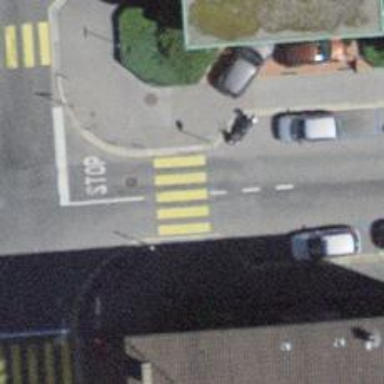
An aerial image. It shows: Uncontrolled road crossing with traffic-calming choker feature.